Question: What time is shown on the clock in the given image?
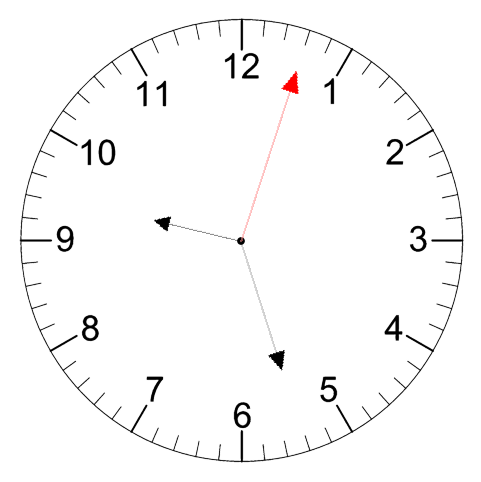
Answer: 09:27:03